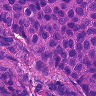
Metastatic tissue present: yes